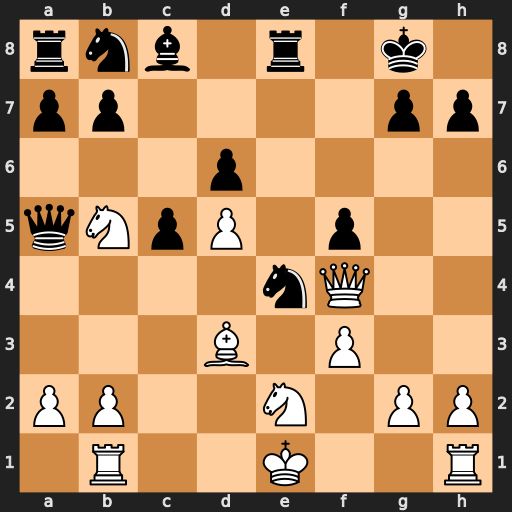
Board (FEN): rnb1r1k1/pp4pp/3p4/qNpP1p2/4nQ2/3B1P2/PP2N1PP/1R2K2R
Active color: w
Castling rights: K
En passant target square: -
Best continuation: b4 Qb6 fxe4